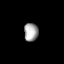
Tissue: lung
Cell type: Endothelial cells
Senescence score: 0.594
Nuclear area (px): 249
Mean DAPI intensity: 168.008